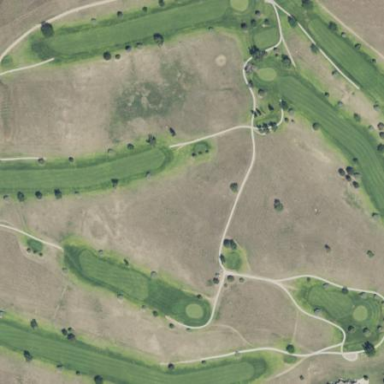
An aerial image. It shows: Golf course.